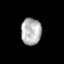
Tissue: skin
Cell type: Epithelial cells
Senescence score: 0.7457
Nuclear area (px): 533
Mean DAPI intensity: 179.25